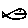
Label: fish